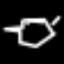
Label: octagon